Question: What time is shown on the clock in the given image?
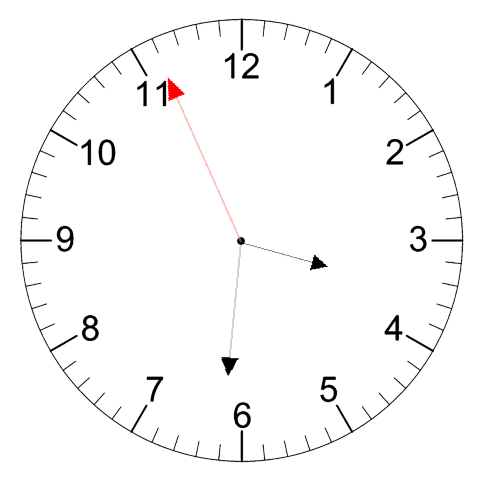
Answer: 03:30:56